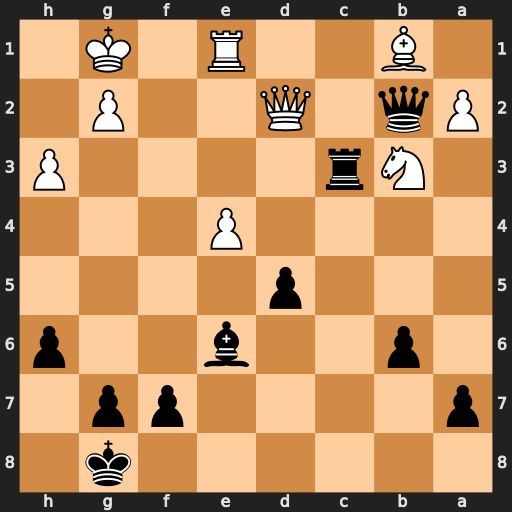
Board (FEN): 6k1/p4pp1/1p2b2p/3p4/4P3/1Nr4P/Pq1Q2P1/1B2R1K1
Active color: b
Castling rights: -
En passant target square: -
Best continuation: Rxb3 Qxb2 Rxb2 exd5 Bd7